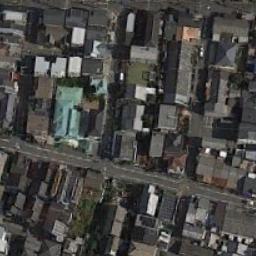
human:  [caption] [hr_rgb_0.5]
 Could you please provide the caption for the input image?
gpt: The dense residential is next to the road .

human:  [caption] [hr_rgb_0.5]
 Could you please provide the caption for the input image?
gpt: A dense residential area has lots of houses of different sizes and a road goes through the residential area .

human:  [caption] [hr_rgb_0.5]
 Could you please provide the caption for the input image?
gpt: There are many roads and neatly arranged houses and houses in densely populated areas .

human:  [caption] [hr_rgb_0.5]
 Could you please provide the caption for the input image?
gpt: There is a straight road in the middle of the house .

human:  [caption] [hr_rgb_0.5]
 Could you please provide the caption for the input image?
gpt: A dense residential area with many black houses and a green house .